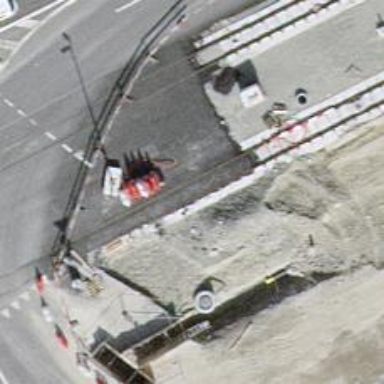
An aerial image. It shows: Tram crossing on the railway.